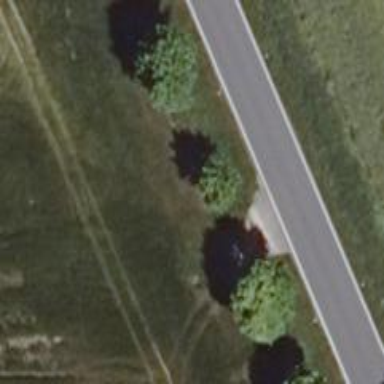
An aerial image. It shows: Row of trees in natural setting.